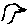
Label: bird